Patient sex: M
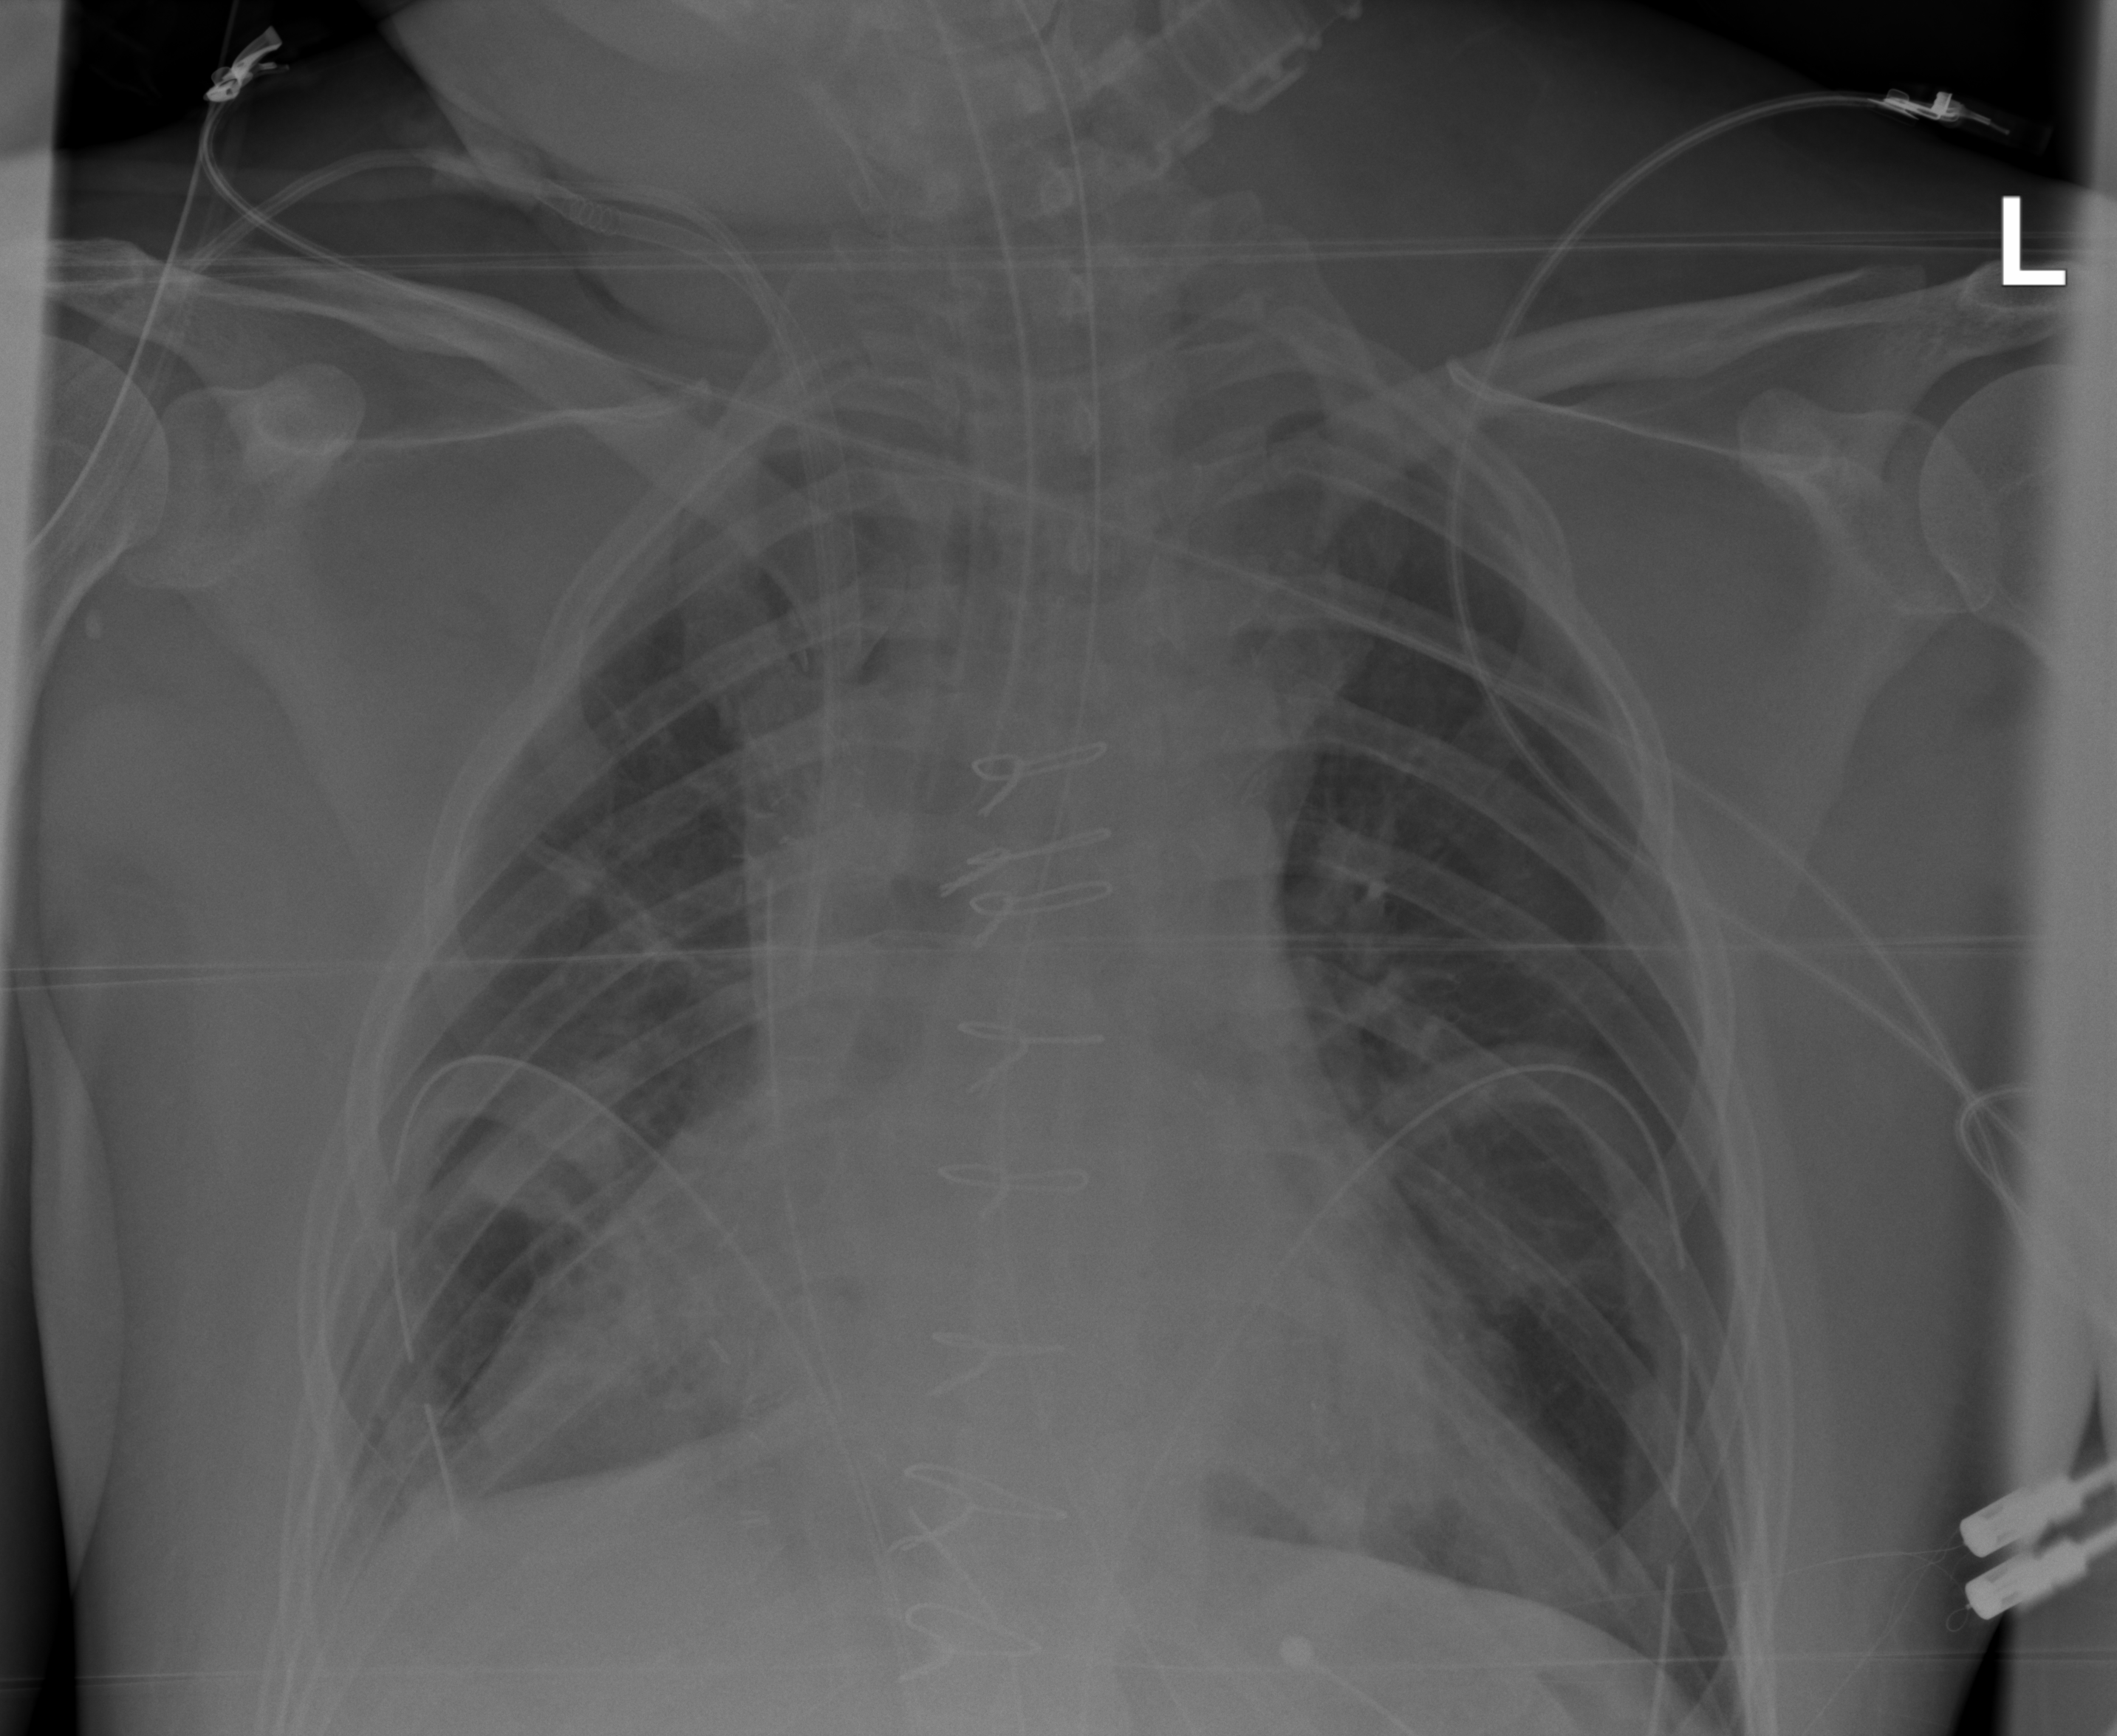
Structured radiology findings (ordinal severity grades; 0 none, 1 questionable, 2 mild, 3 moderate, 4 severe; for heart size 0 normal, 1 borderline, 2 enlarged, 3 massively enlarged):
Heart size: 2
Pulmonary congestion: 0
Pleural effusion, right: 2
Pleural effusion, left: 0
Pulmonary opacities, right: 2
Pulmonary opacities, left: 2
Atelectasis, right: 2
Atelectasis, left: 2